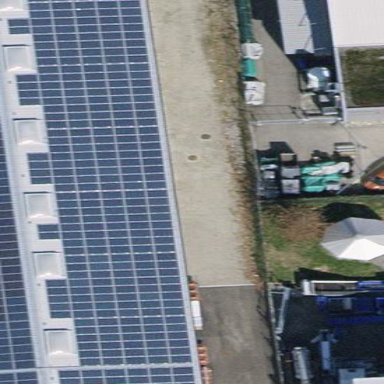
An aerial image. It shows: Solar power generator using photovoltaic method with solar photovoltaic panel types.